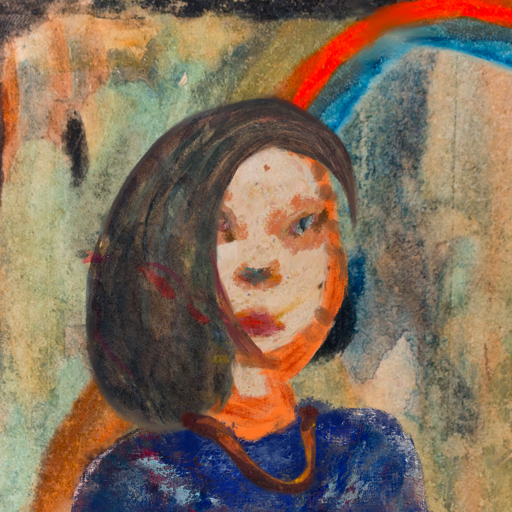
Background: Childish, Head And Neck Front: Rupkatha, Face Front: Boggyland, Bust: Irani, Hair Front: Gypsy_Mother, Head Accessory: Blank, Second Necklace: Comrade, Necklace: Blank, Baby: Blank